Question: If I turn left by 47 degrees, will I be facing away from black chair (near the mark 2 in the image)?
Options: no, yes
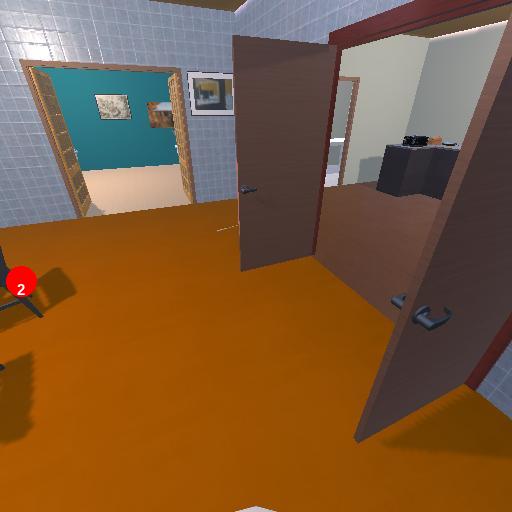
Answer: no